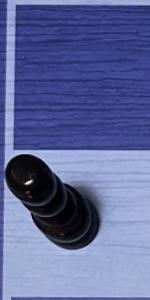
Label: Pawn_Black